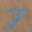
Label: 7